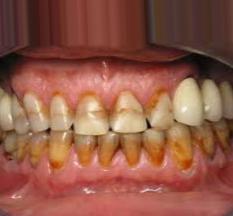
Condition: Tooth Discoloration